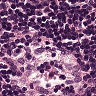
Metastatic tissue present: no